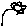
Label: flower